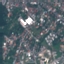
Land use / land cover class: Residential